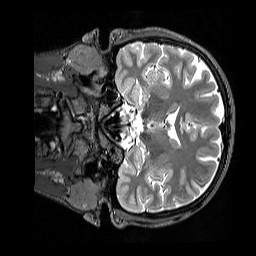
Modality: T2w
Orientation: coronal
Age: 25
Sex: female
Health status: healthy
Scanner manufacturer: siemens
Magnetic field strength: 3 T
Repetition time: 3.2 s
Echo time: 0.568 s